Field crop: maize
Growth stage: 2
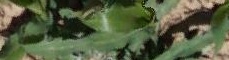
Species: maize